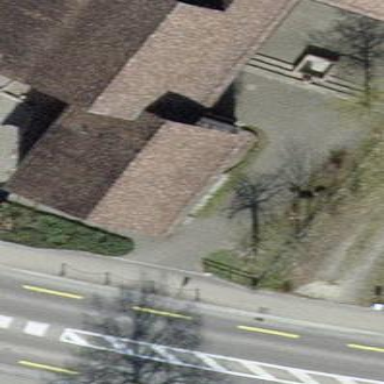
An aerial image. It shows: Kindergarten building.